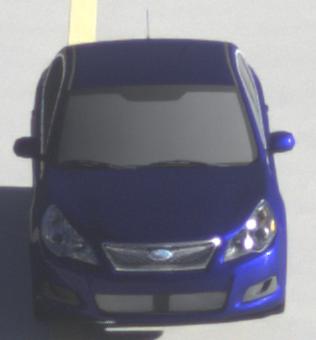
Make: Subaru
Model: Legacy 2.0R
Detailed model: Legacy (IV) Limousine
Model produced from: 2007/09
Model produced until: 2008/10
Doors: 4
Color: blue
Road condition: dry road
Daytime: morning or afternoon
Contrast: high contrast